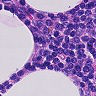
Metastatic tissue present: no